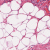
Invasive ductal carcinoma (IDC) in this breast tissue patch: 0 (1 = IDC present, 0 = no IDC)